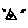
Label: triangle